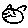
Label: cat